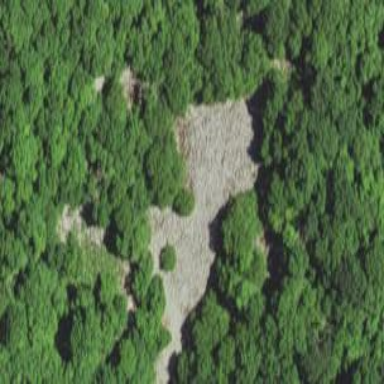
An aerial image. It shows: Natural scree.